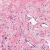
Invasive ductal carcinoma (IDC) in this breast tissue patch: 1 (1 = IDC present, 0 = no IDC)